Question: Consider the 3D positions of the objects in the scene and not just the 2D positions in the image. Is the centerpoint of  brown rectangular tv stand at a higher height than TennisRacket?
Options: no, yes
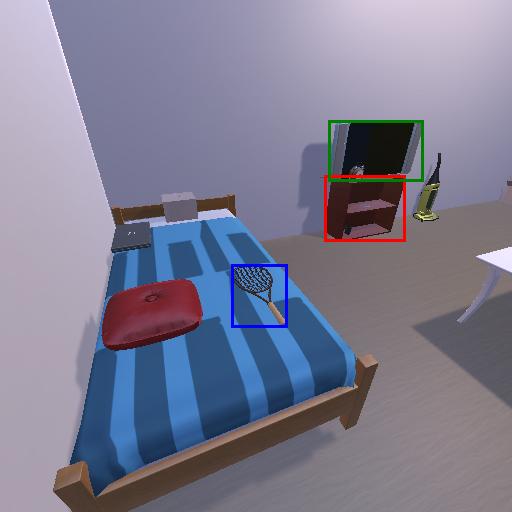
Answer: no